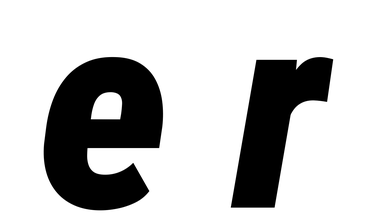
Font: Roboto-Italic_Condensed_Black_Italic